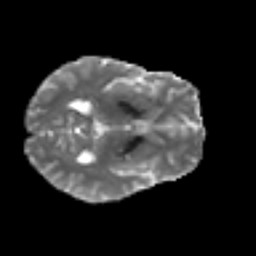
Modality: MD
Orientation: axial
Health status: ill
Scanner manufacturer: philips
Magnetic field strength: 3 T
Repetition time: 9 s
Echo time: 0.127 s